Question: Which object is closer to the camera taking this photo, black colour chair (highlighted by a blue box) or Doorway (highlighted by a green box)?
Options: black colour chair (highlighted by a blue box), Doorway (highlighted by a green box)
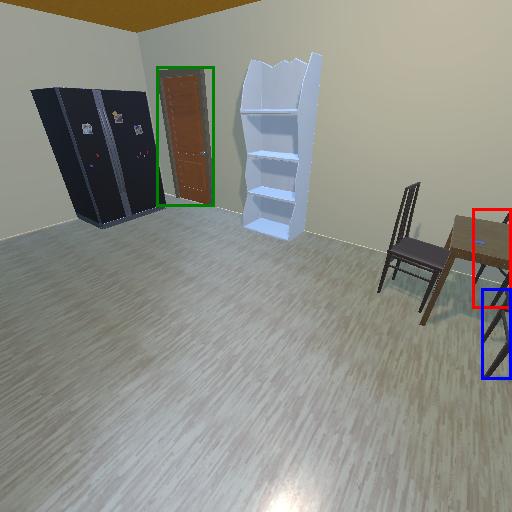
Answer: black colour chair (highlighted by a blue box)